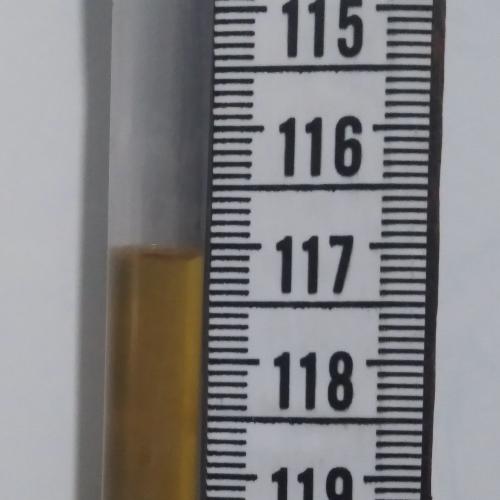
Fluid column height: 117.1 cm